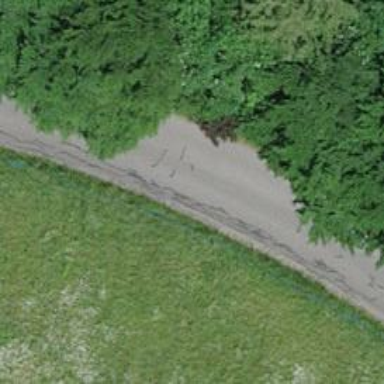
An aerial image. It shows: Paved tertiary road.